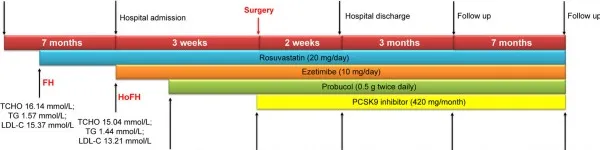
Timeline of the patient's entire diagnosis and treatment.
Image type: chart (chart)